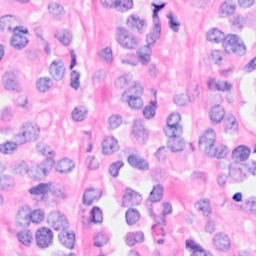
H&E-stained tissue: Breast